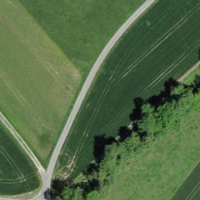
EUNIS habitat code: 25
Species observed at this site:
Geum rivale